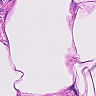
Metastatic tissue present: no